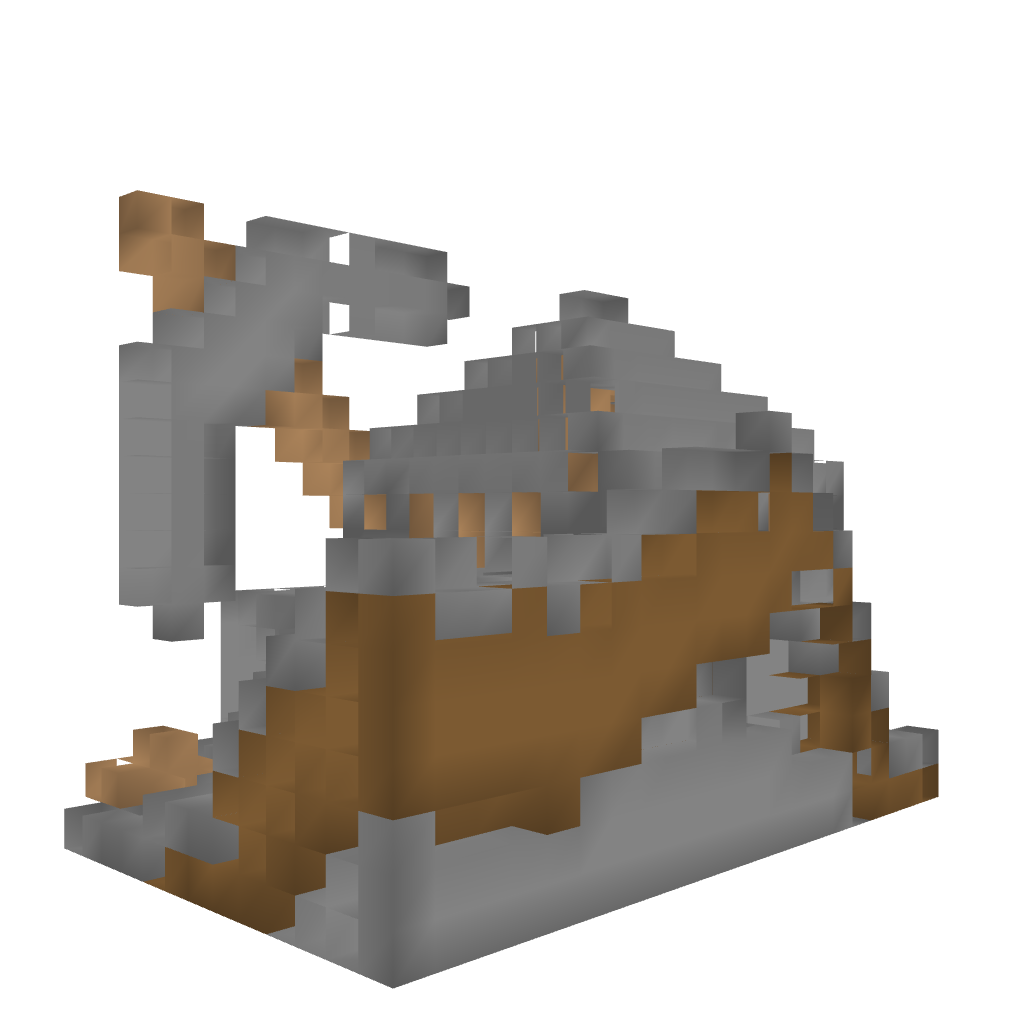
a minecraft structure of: admin shoppe Pick axe before house lot of earth from this side